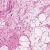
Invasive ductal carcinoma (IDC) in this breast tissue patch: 0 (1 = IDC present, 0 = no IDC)